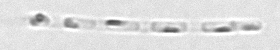
Label: Skeletonema